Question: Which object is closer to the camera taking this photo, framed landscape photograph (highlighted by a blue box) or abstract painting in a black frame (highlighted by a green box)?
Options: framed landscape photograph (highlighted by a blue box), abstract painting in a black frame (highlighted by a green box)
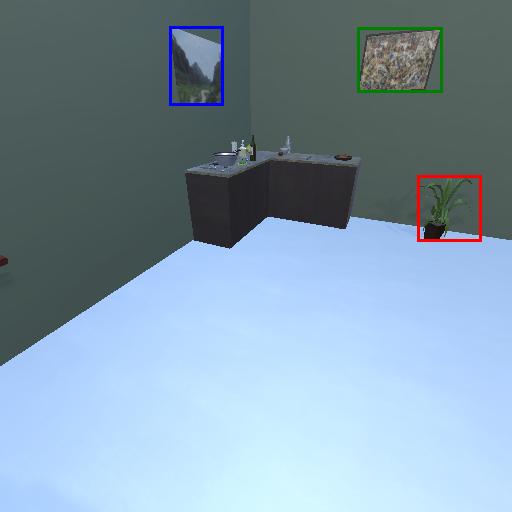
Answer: framed landscape photograph (highlighted by a blue box)